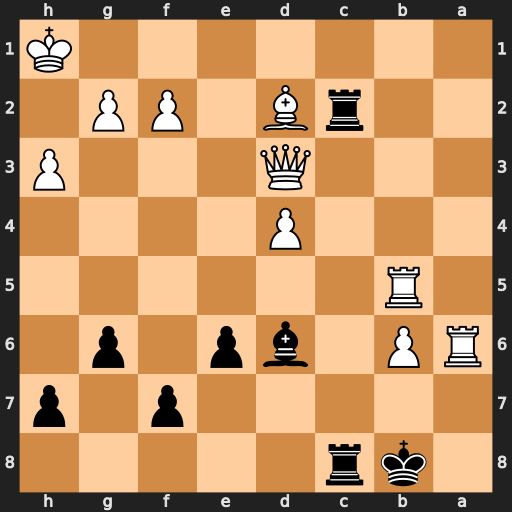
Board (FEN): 1kr5/5p1p/RP1bp1p1/1R6/3P4/3Q3P/2rB1PP1/7K
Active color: b
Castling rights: -
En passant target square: -
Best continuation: Rc1+ Bxc1 Rxc1+ Qf1 Rxf1#